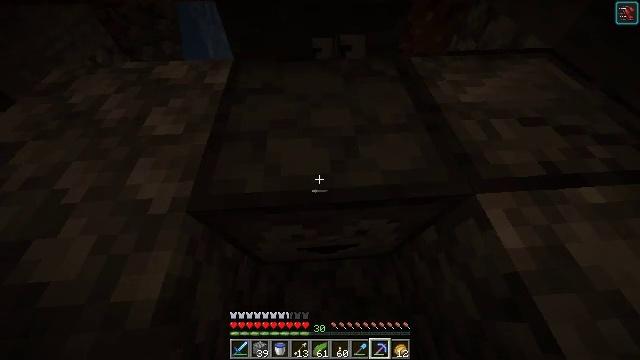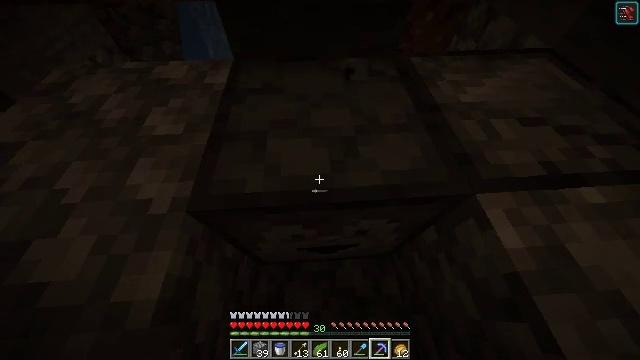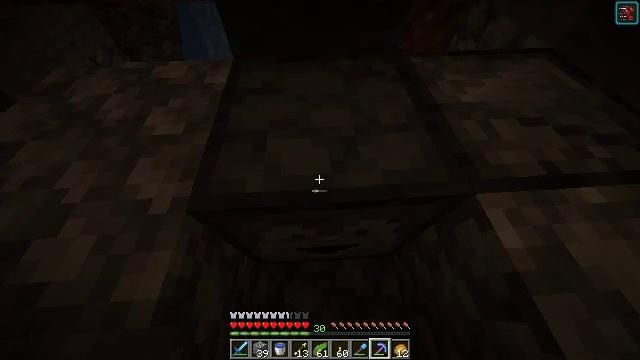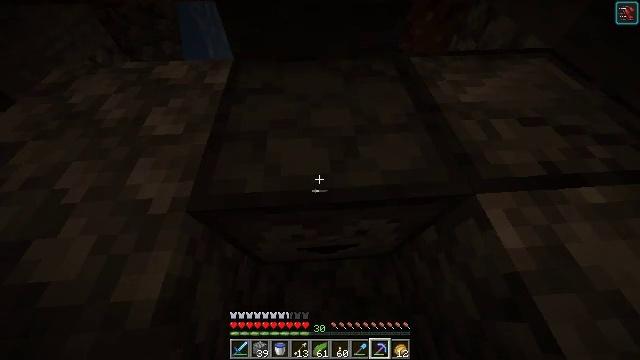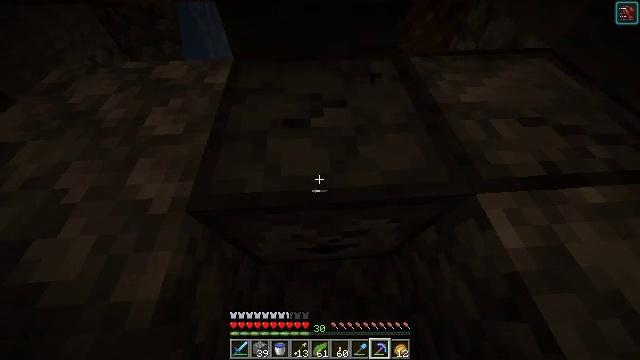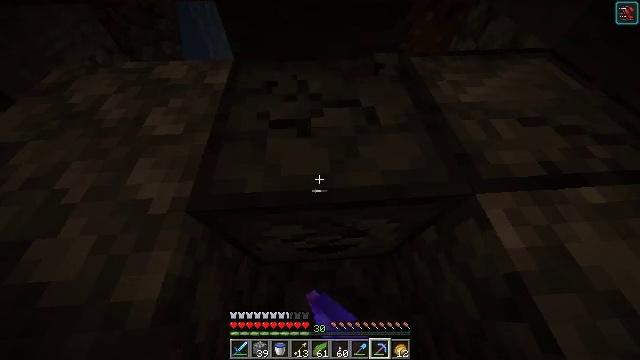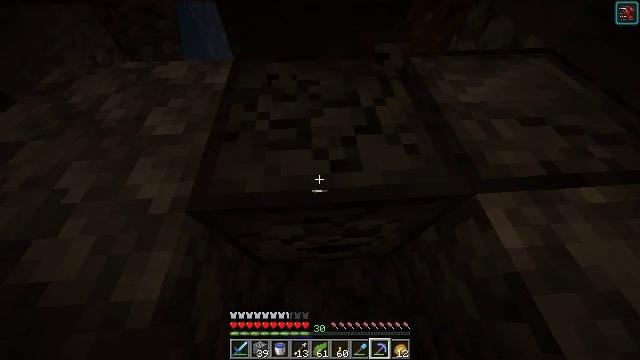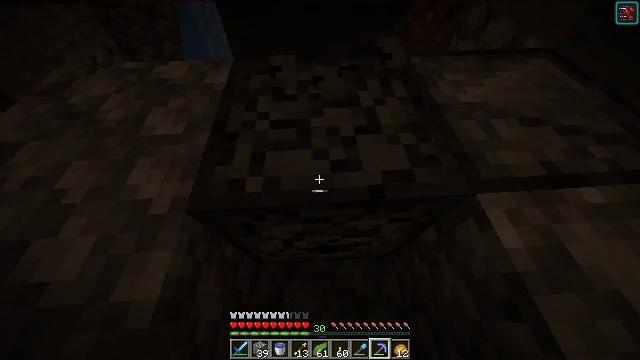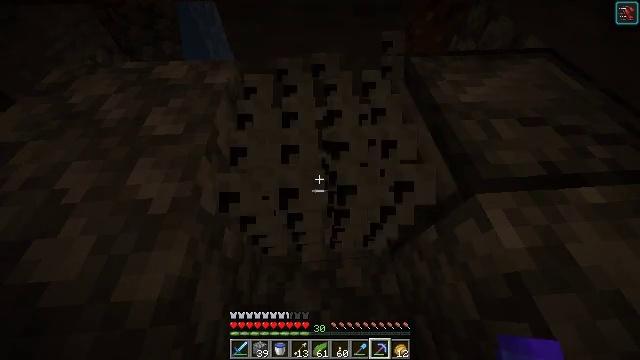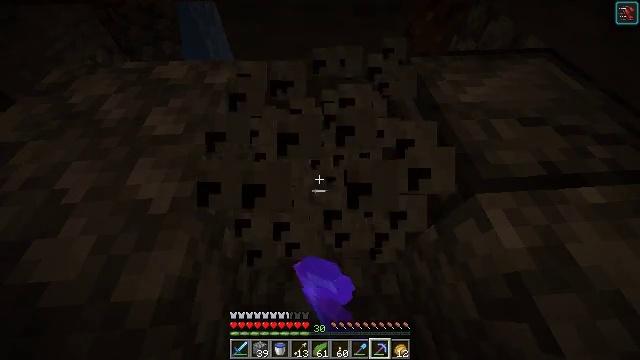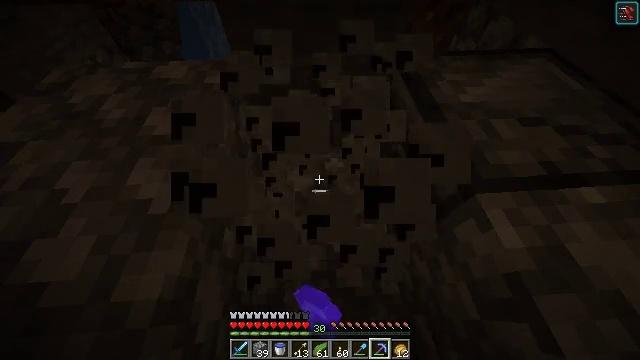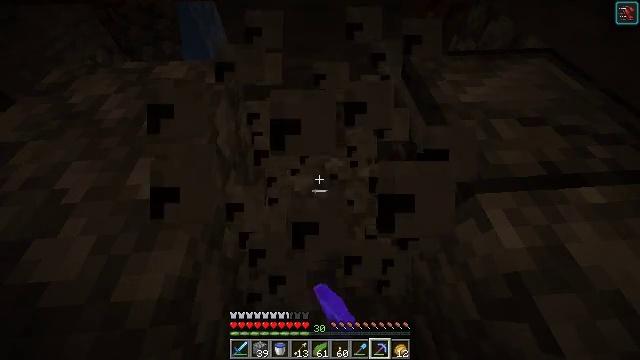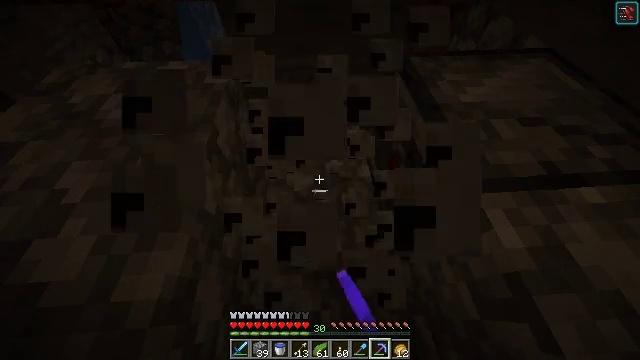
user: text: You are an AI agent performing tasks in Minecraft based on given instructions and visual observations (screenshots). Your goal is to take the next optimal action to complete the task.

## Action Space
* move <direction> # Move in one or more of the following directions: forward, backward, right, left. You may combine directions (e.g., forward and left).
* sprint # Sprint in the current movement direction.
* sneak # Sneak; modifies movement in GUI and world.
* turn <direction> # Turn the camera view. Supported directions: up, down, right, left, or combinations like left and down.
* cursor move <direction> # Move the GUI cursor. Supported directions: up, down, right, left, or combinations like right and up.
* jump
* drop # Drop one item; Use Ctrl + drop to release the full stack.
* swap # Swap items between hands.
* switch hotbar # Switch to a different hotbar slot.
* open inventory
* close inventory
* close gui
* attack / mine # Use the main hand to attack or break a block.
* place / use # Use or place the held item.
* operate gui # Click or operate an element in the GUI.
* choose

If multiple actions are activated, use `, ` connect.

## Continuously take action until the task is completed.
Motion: motion action
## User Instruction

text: Collect the dropper by hitting it.
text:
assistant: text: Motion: no_op
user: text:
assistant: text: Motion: no_op
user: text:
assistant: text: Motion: no_op
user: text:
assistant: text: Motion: attack / mine
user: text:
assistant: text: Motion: attack / mine
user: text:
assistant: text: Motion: attack / mine
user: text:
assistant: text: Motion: attack / mine
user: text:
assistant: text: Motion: attack / mine
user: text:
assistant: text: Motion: attack / mine
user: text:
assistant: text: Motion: no_op
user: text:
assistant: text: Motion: no_op
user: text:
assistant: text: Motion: no_op
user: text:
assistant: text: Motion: no_op